Field crop: maize
Growth stage: 1
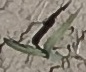
Species: sorghum